Question: Background subtraction.
MOG and MOG2 turned out to be unhelpful because they assume the first frame is the background.
So I did frame by frame subtraction. like this

My problem is to now paint the only the detected object white.
Btw, I did try out The inbuilt FindContours() method & obtained thousands of contours in the image.
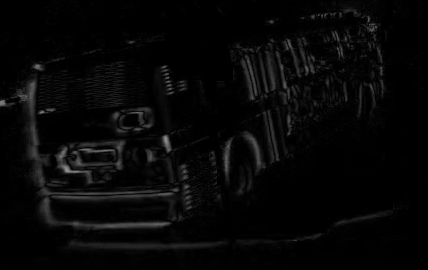
Answer: for 'findContours()' you may are mislead. The method assumes a binarized image as input, if it is not quite binary, it treats non-zero pixel as 1, regardless which color or grayscale the are. <URL>
So your image is nearly binarized and you observe black and white regions. The black regions are treated as background and the not-black ones (non-zero) are treated as foreground pixels respektivly regions. 'findContours()' does nothing more or less than "marking" coherent foreground pixels (yes the regions). So you get a List of vectors (a vector of points for each detected region).
For detecting the whole bus as object, you may want to lookup on: <URL>
This is (if I recall correctly) a list of vertrices too, that describes a region where all (previously found) regions are inside. So you may need to substract outliers first (like the piece of street or shadow on the bottom of your image).
also interesting: <URL>
and: <URL>